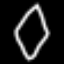
Label: diamond